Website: lowes
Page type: account-dashboard
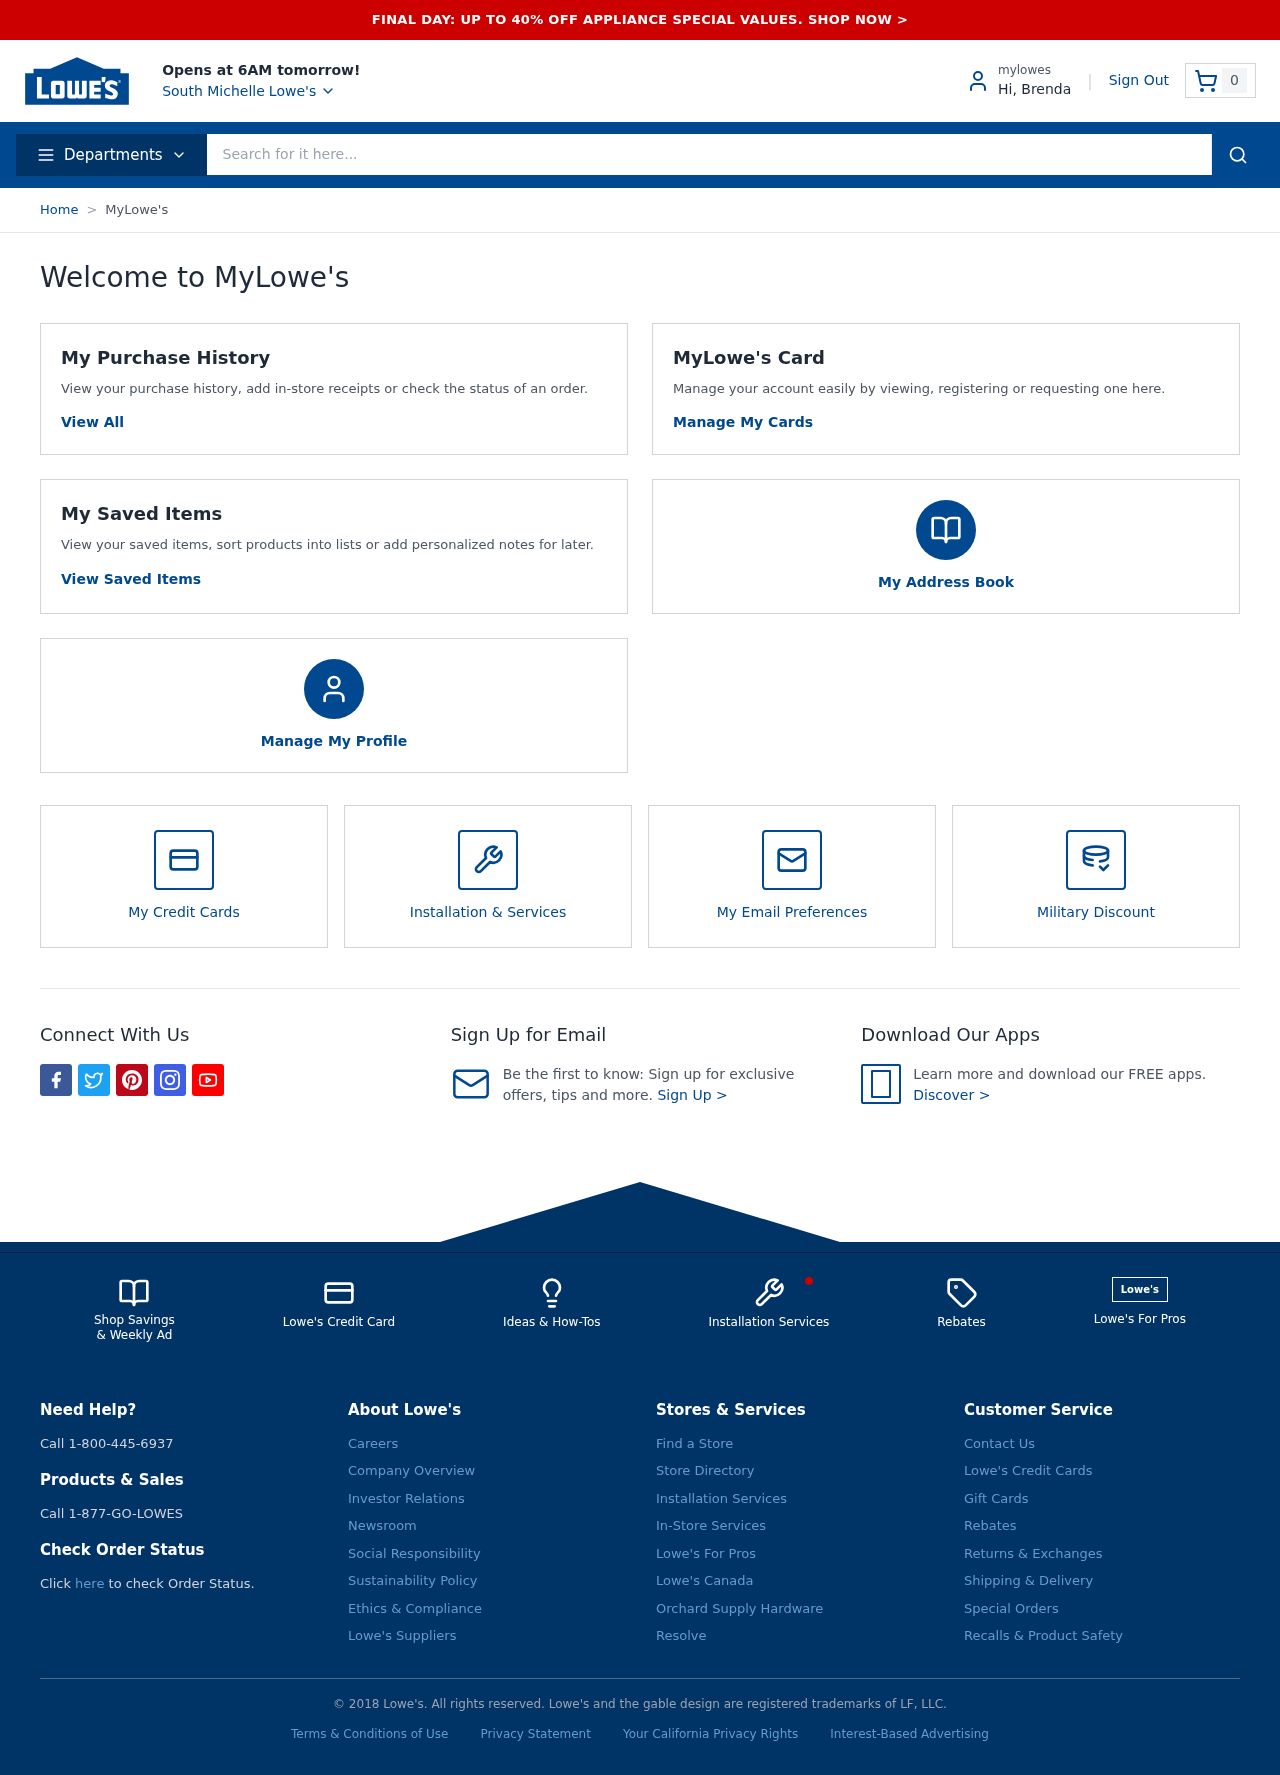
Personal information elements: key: PII_CITY
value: South Michelle
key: PII_FIRSTNAME
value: Hi, Brenda
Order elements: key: ORDER_NUM_ITEMS
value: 0
Search elements: key: HEADER_SEARCH
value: Search for it here...